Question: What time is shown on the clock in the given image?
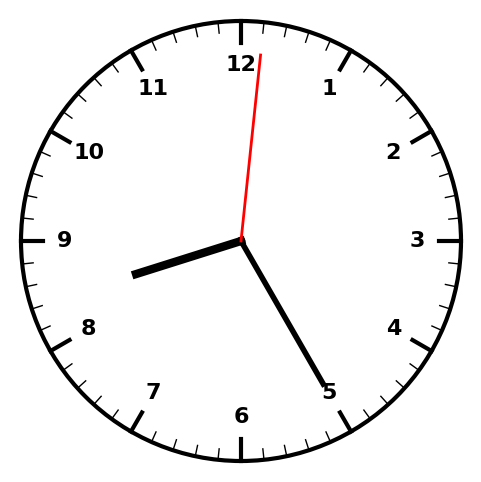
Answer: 08:25:01